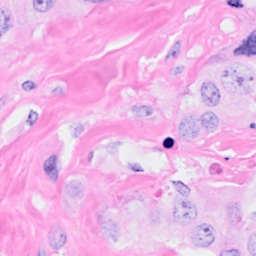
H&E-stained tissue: Breast